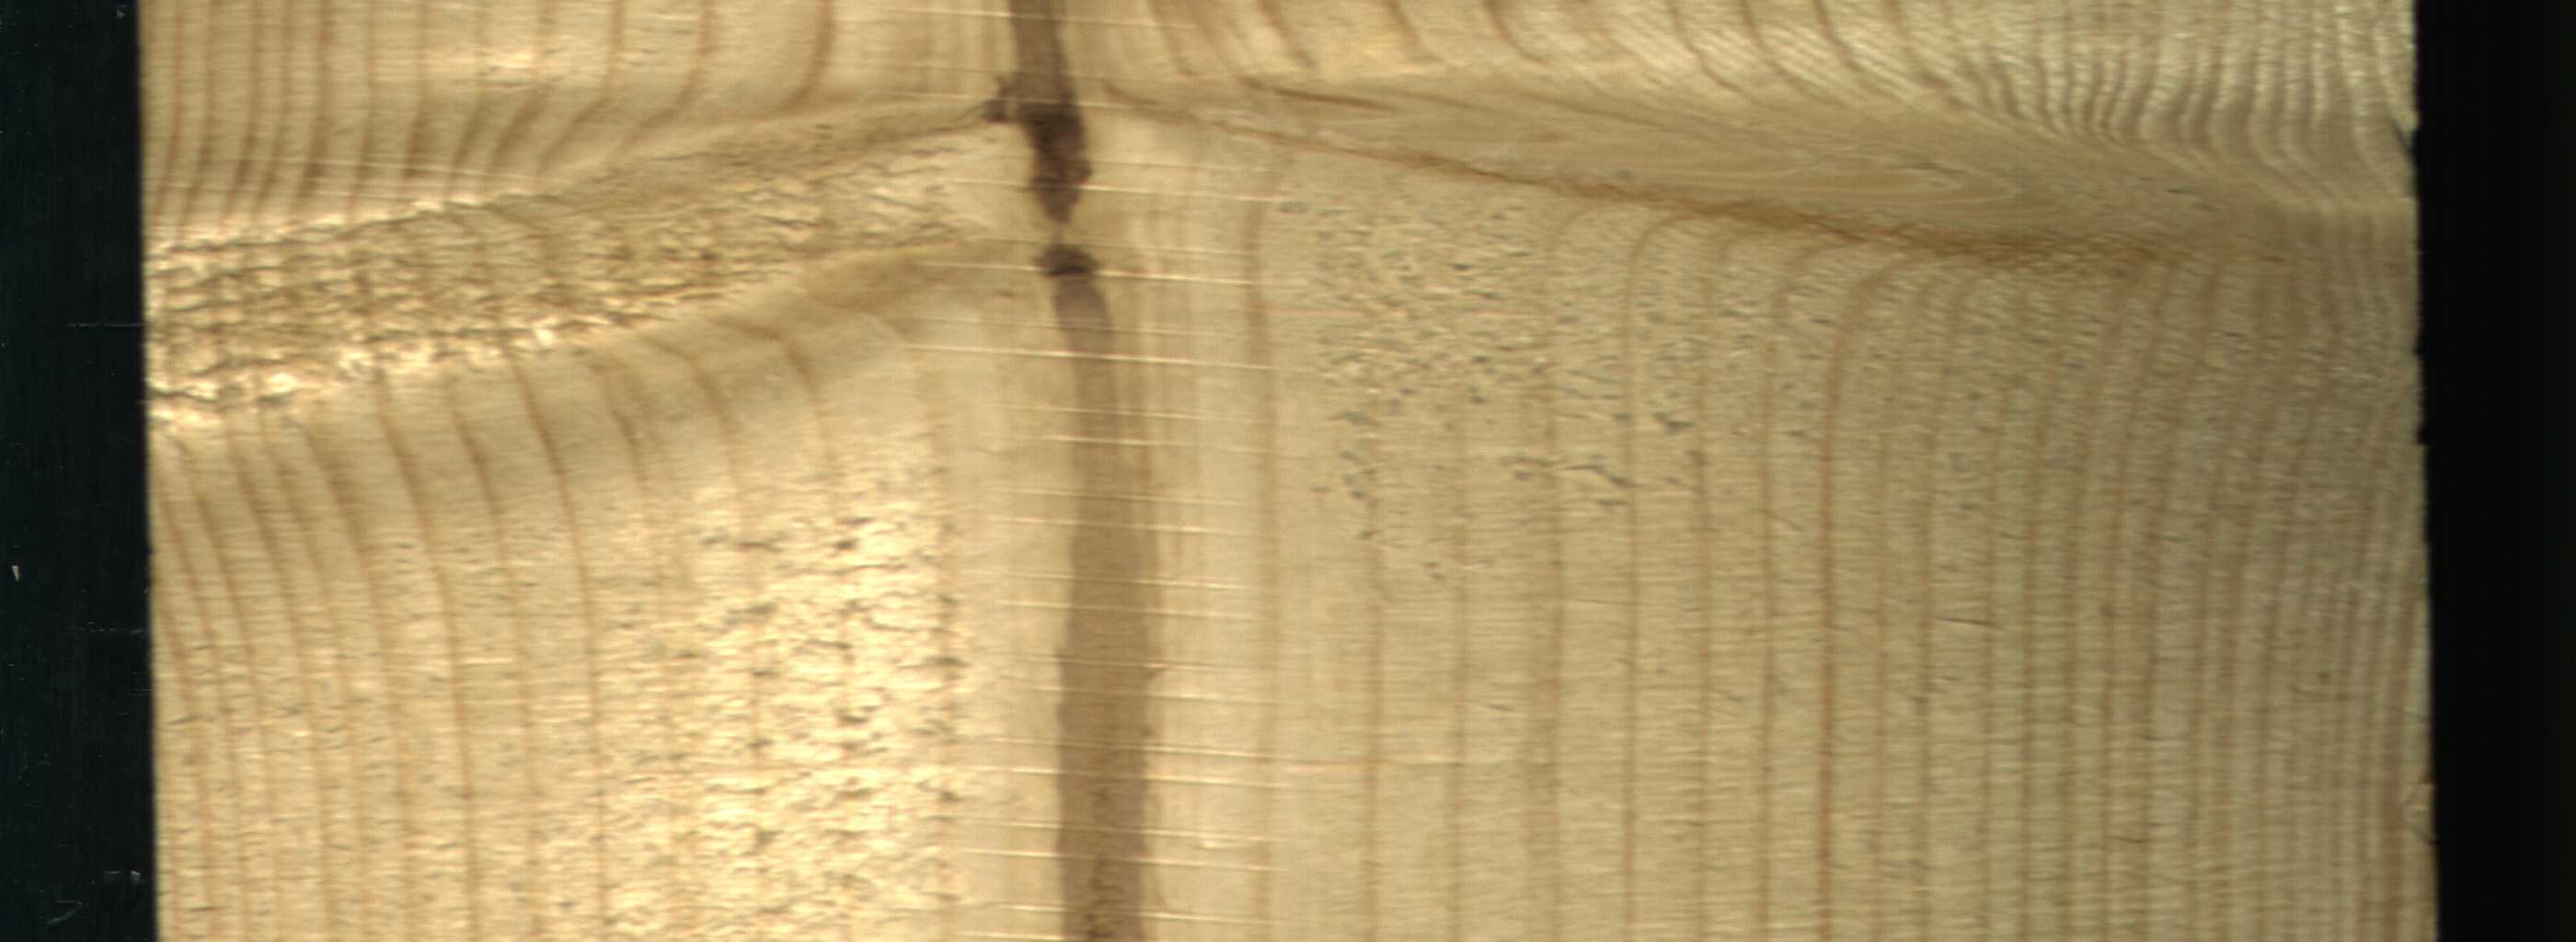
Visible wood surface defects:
Quartzity
Live_Knot